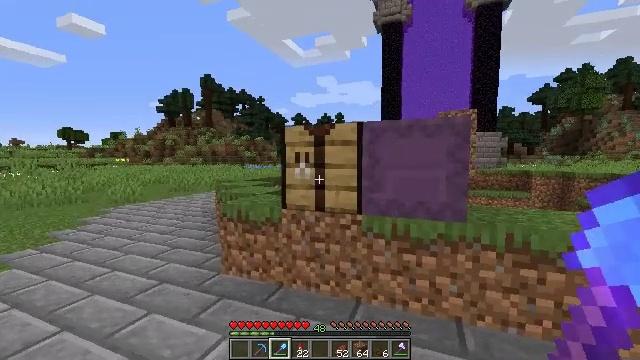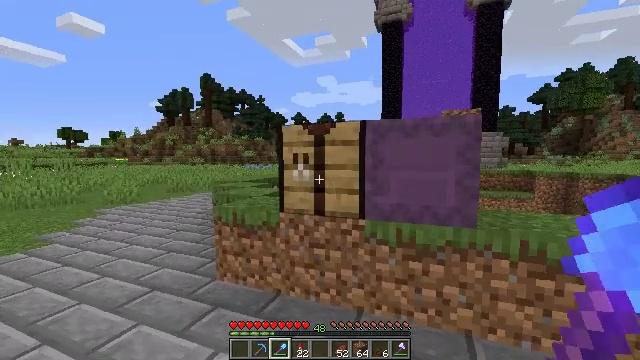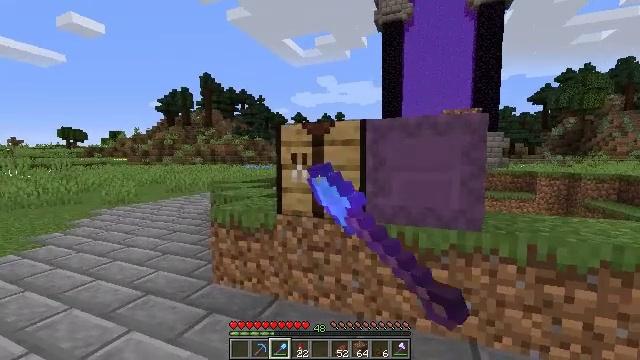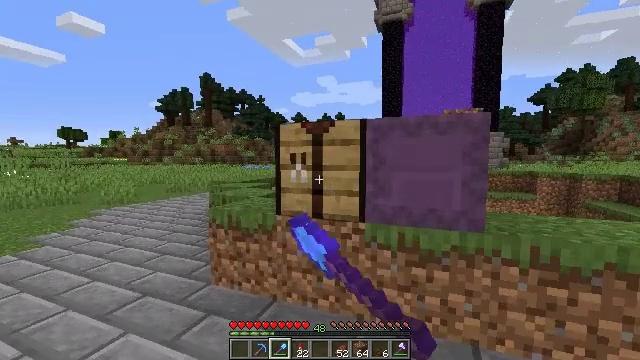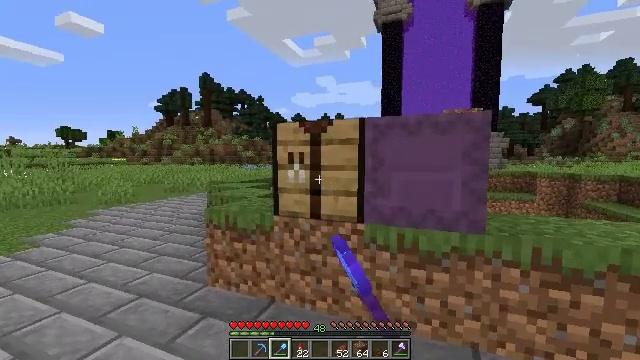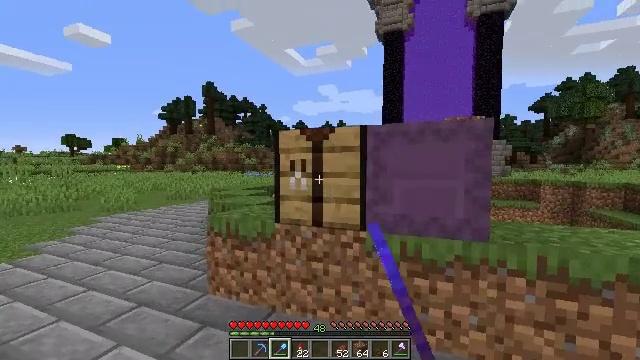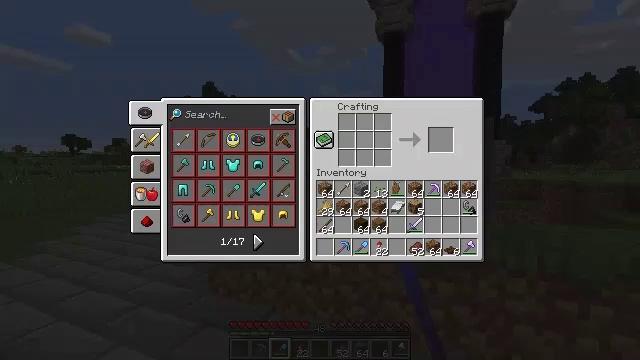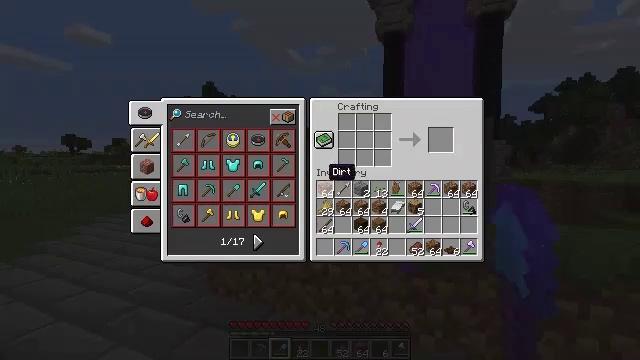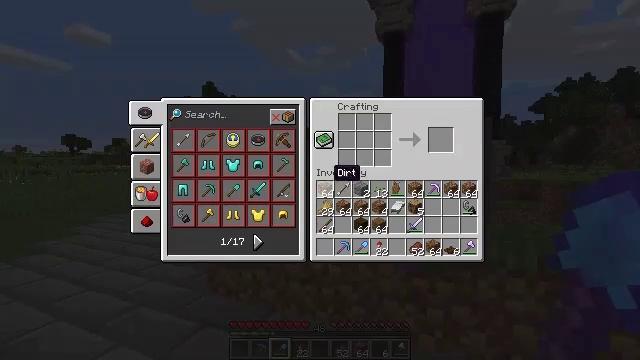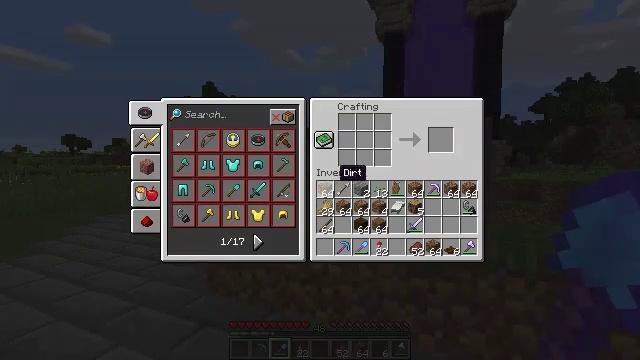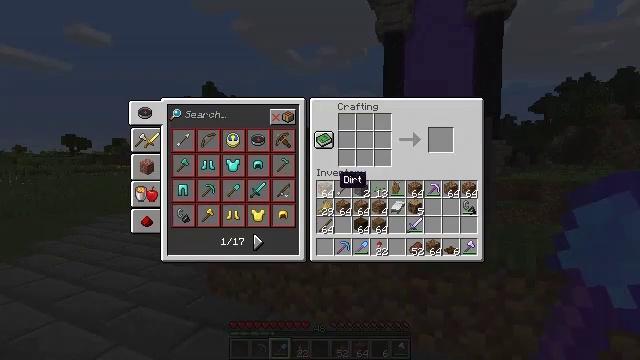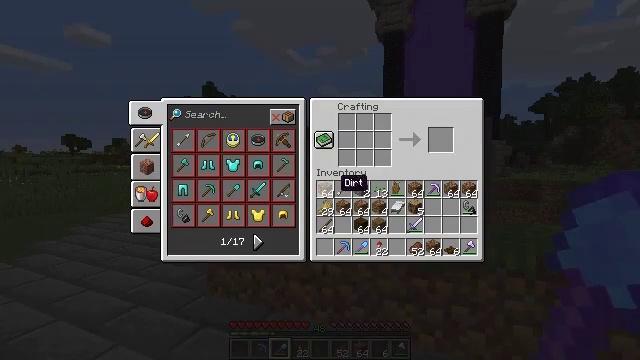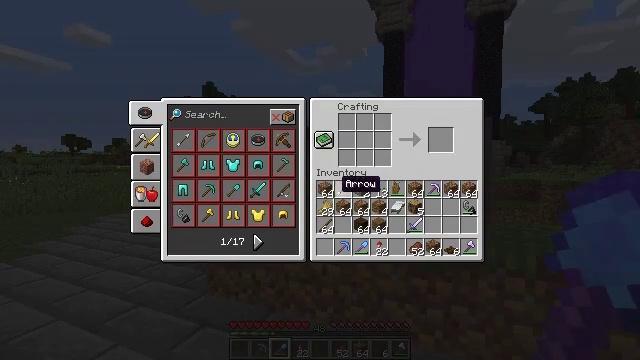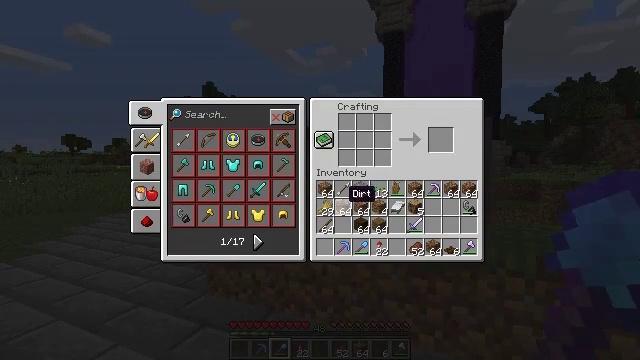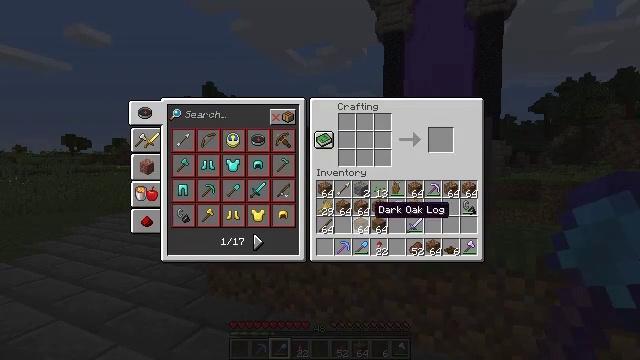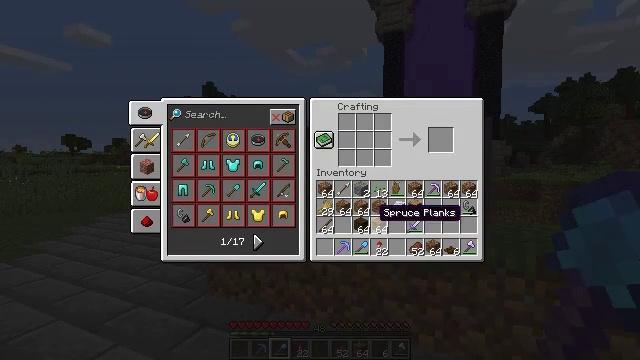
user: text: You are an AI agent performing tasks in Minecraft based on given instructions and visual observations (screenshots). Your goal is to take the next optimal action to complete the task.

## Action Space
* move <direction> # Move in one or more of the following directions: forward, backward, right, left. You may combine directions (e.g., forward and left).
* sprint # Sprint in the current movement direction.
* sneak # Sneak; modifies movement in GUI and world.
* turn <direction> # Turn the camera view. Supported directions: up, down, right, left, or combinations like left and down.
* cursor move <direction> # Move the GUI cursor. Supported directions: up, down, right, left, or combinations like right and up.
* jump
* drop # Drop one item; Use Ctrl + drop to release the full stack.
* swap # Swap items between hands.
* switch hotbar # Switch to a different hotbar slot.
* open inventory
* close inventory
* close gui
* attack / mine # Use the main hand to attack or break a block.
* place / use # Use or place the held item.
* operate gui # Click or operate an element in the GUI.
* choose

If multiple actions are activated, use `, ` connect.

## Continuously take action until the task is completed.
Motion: motion action
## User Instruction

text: Use a dark oak log to craft dark oak planks.
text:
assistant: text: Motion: use / place
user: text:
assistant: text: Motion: use / place
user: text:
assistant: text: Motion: no_op
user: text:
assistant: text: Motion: no_op
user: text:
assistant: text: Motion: turn up
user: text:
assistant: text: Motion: cursor move left
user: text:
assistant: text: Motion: cursor move right
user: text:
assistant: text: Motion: no_op
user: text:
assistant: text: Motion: no_op
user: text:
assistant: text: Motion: cursor move down
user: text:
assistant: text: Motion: no_op
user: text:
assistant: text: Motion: no_op
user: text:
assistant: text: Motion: cursor move right and down
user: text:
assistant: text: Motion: cursor move right and down
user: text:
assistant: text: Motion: no_op
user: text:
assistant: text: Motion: no_op
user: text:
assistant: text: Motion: no_op
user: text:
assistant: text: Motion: no_op
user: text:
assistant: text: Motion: cursor move left
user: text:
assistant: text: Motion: no_op
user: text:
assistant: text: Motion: operate gui
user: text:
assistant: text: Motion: operate gui
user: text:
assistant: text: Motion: cursor move up
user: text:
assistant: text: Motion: cursor move up
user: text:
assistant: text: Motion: cursor move up
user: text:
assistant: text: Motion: no_op
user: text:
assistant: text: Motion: no_op
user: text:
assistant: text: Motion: no_op
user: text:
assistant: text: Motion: operate gui
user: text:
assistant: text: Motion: operate gui